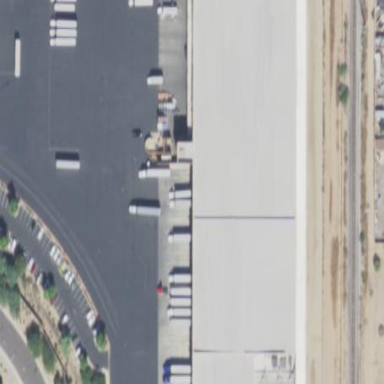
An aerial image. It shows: Warehouse.